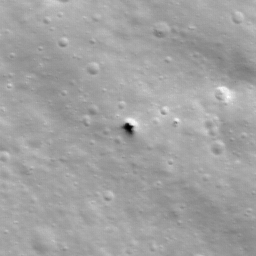
Pit: Stevinus 26
Host crater: Stevinus
Host type: impact_melt
Lunar coordinates: latitude -32.133, longitude 54.865